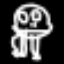
Label: frog